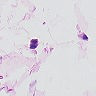
Metastatic tissue present: no